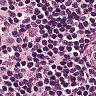
Metastatic tissue present: no